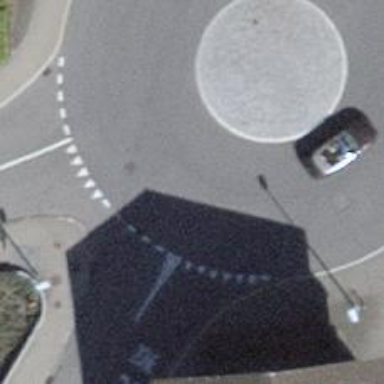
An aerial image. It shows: Tertiary road leading to roundabout junction.